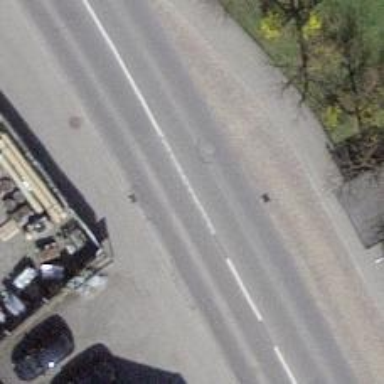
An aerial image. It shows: Bus stop equipped with public transport stop position.